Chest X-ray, PA view. Patient: 37 years old, sex F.
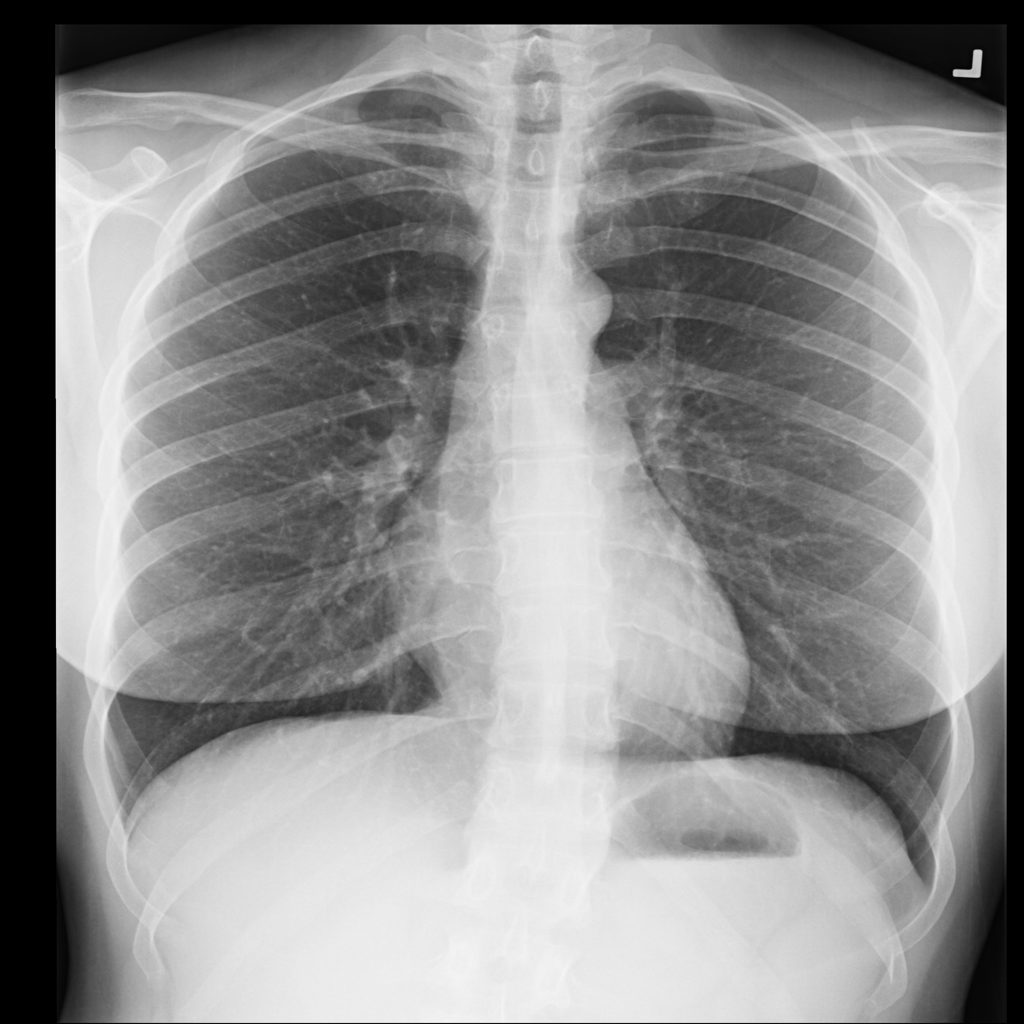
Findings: No Finding